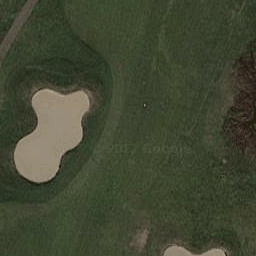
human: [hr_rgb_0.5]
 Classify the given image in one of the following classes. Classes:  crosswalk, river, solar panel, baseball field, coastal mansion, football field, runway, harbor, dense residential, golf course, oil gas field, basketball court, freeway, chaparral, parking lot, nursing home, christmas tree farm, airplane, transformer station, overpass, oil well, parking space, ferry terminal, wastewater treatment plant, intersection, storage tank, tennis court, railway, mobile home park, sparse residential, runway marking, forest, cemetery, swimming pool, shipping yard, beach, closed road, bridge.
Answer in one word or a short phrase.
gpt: golf course